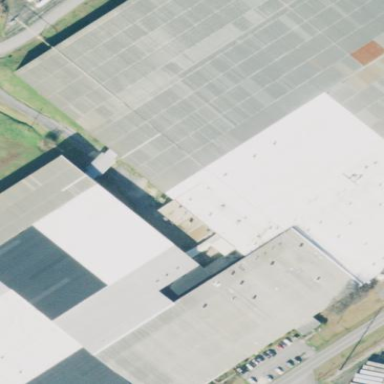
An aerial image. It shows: Industrial building.